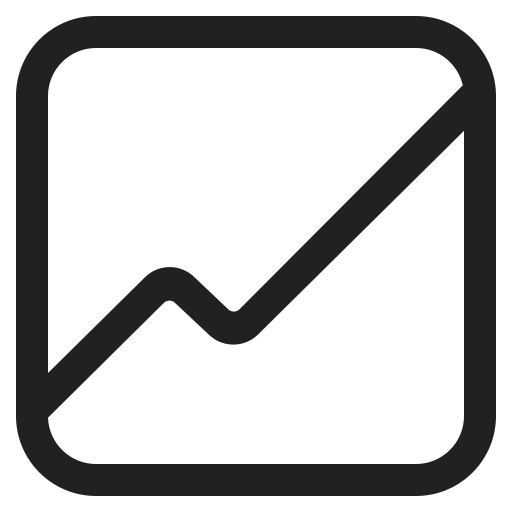
chart increasing high contrast